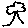
Label: tree